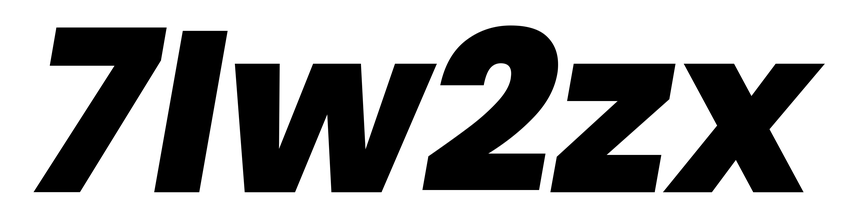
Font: Poppins-ExtraBoldItalic